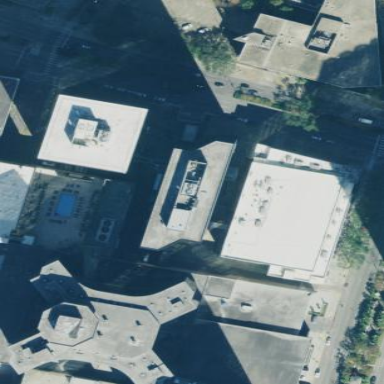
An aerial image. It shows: Hotel building.